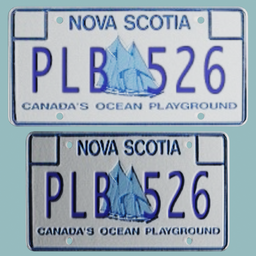
Label: mechanical